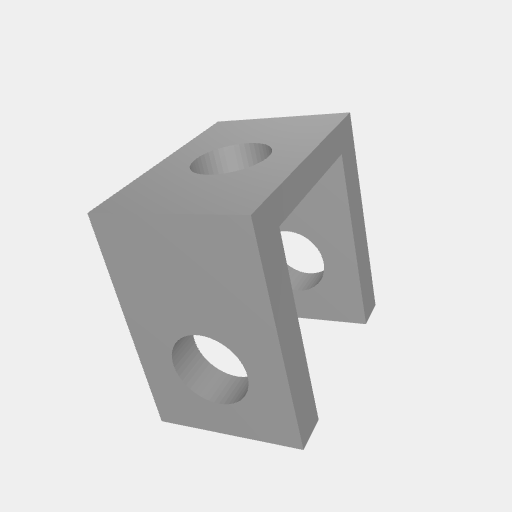
Part: UBeam1H